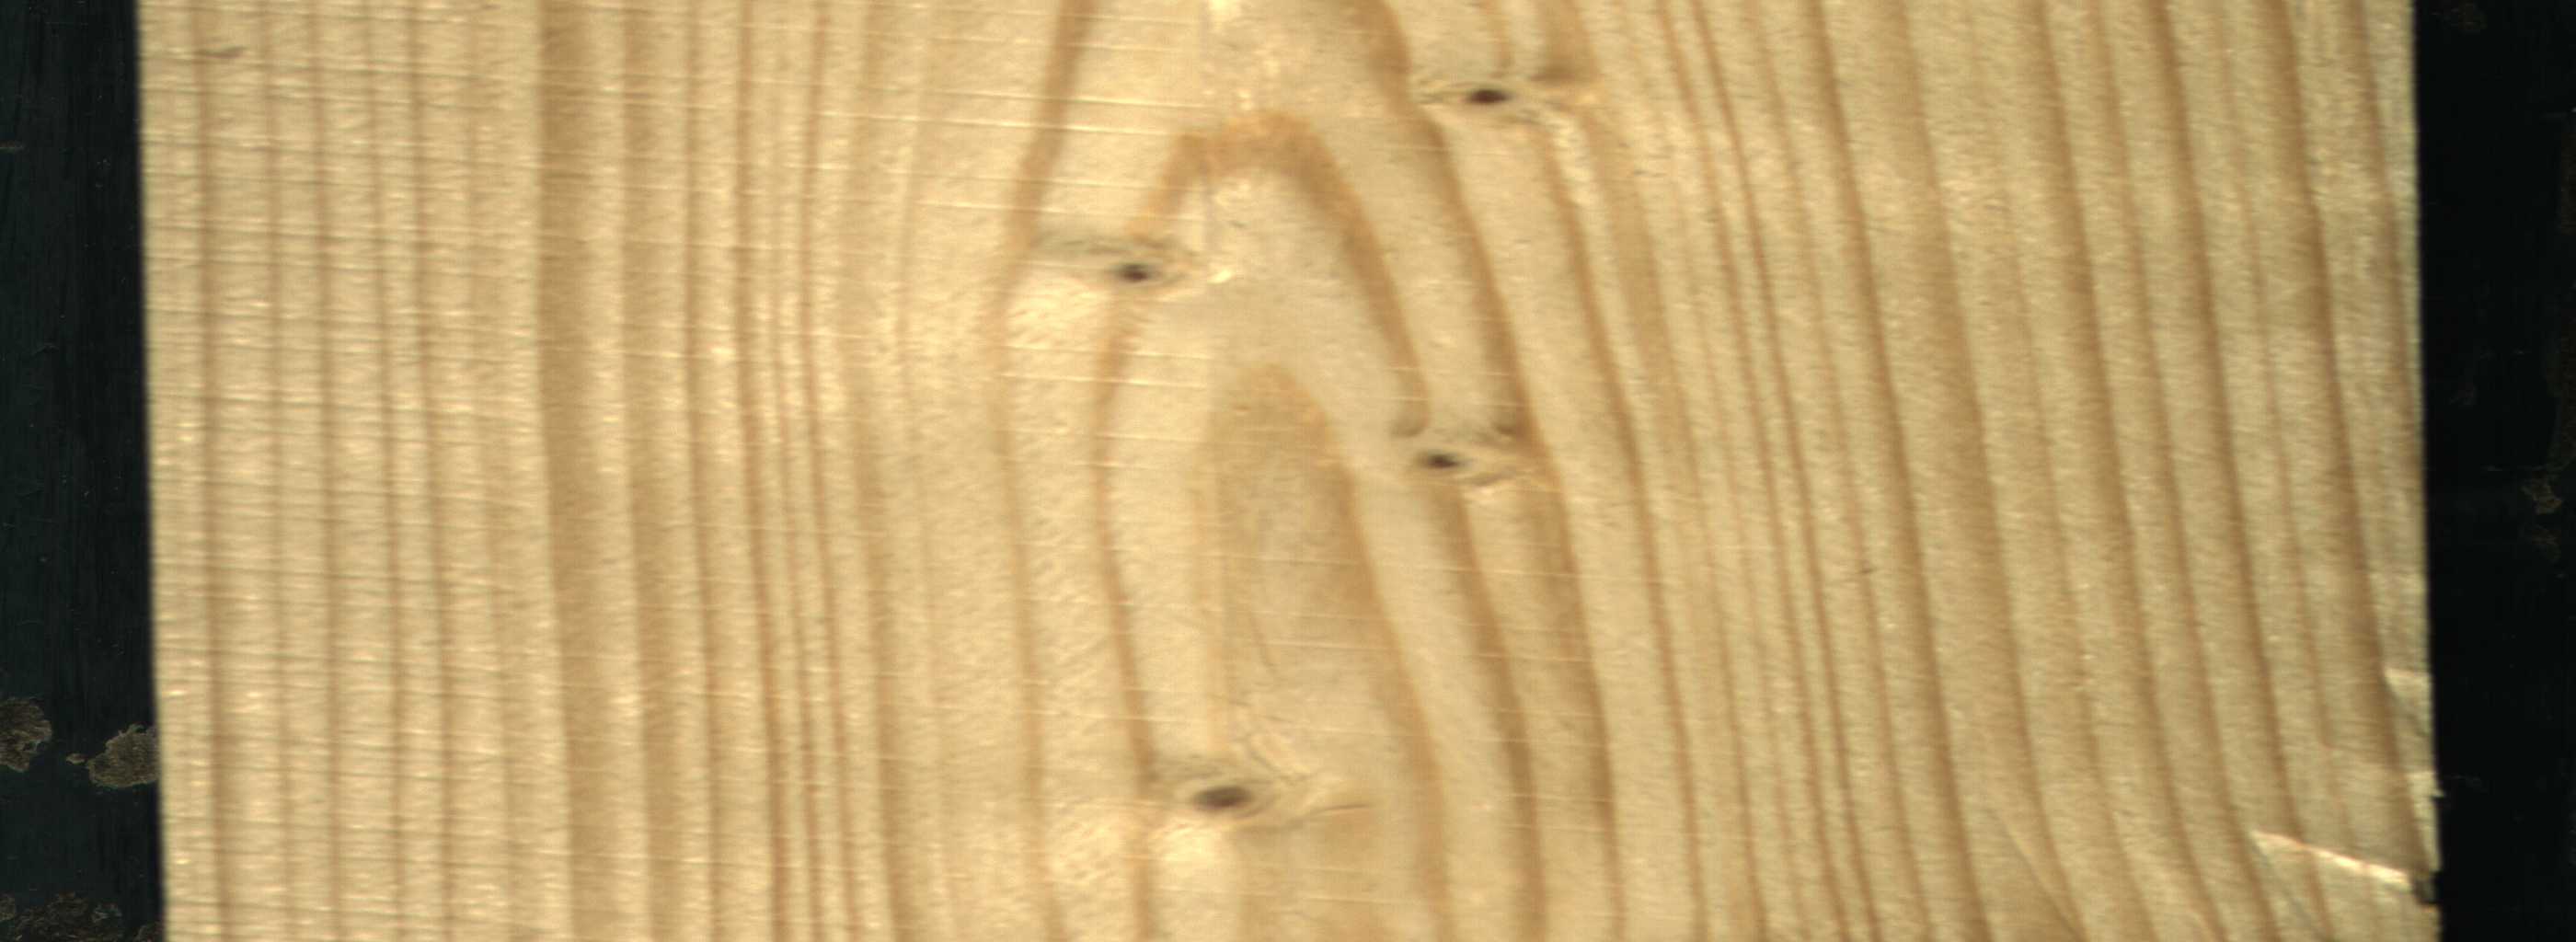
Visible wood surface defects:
Live_Knot
Live_Knot
Live_Knot
Live_Knot